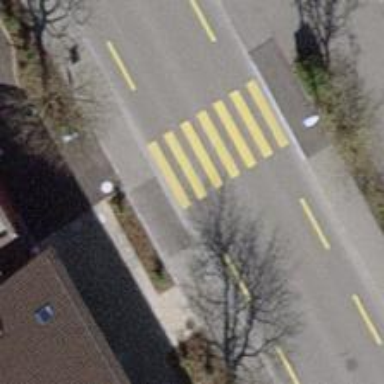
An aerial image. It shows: Uncontrolled road crossing.